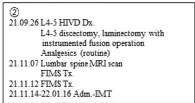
Timeline of the patient's medical history. (B) Radiological images of the lumbar spine (a: lateral view of X-ray image, b: Sagittal section of T2-weighted magnetic resonance image). Adm, admission; Dx, diagnosis; FIMS, functional intramuscular stimulation; HIVD, herniated intervertebral disc; IMT, integrative medicine treatment; MDD, major depressive disorder; MRI, magnetic resonance imaging; MSAT, motions style acupuncture therapy; Tx, treatment.
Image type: chart (chart)